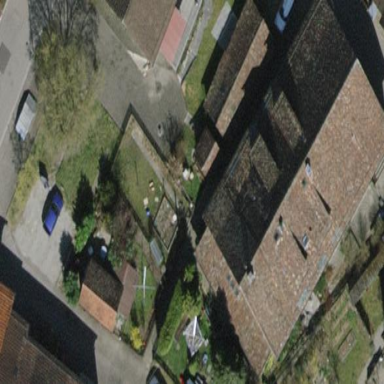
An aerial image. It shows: Building with tile roof.